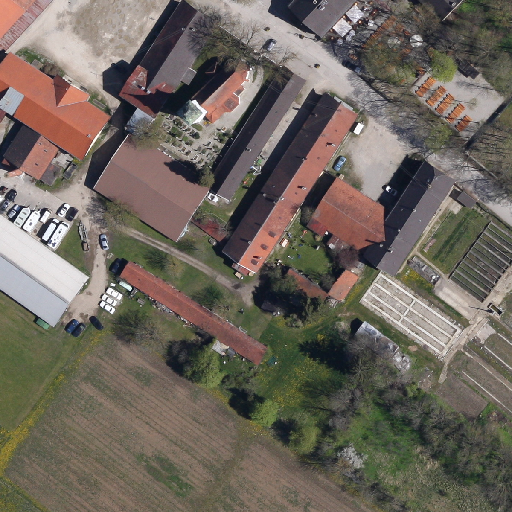
Referring expression: truck